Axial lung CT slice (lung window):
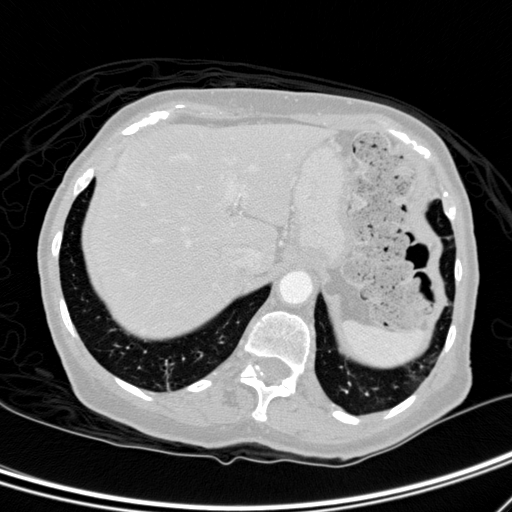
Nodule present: no